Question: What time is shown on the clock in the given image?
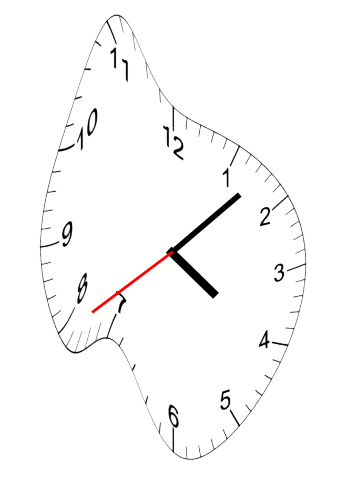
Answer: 04:07:39